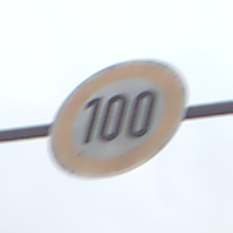
Verkehrszeichen: Geschwindigkeit100
Umgebung: Outdoor, Nature
Tageszeit: Midday
Wetter: Overcast
Licht: Natural
Jahreszeit: NotSpecified
Kontrast: LowContrast